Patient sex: M
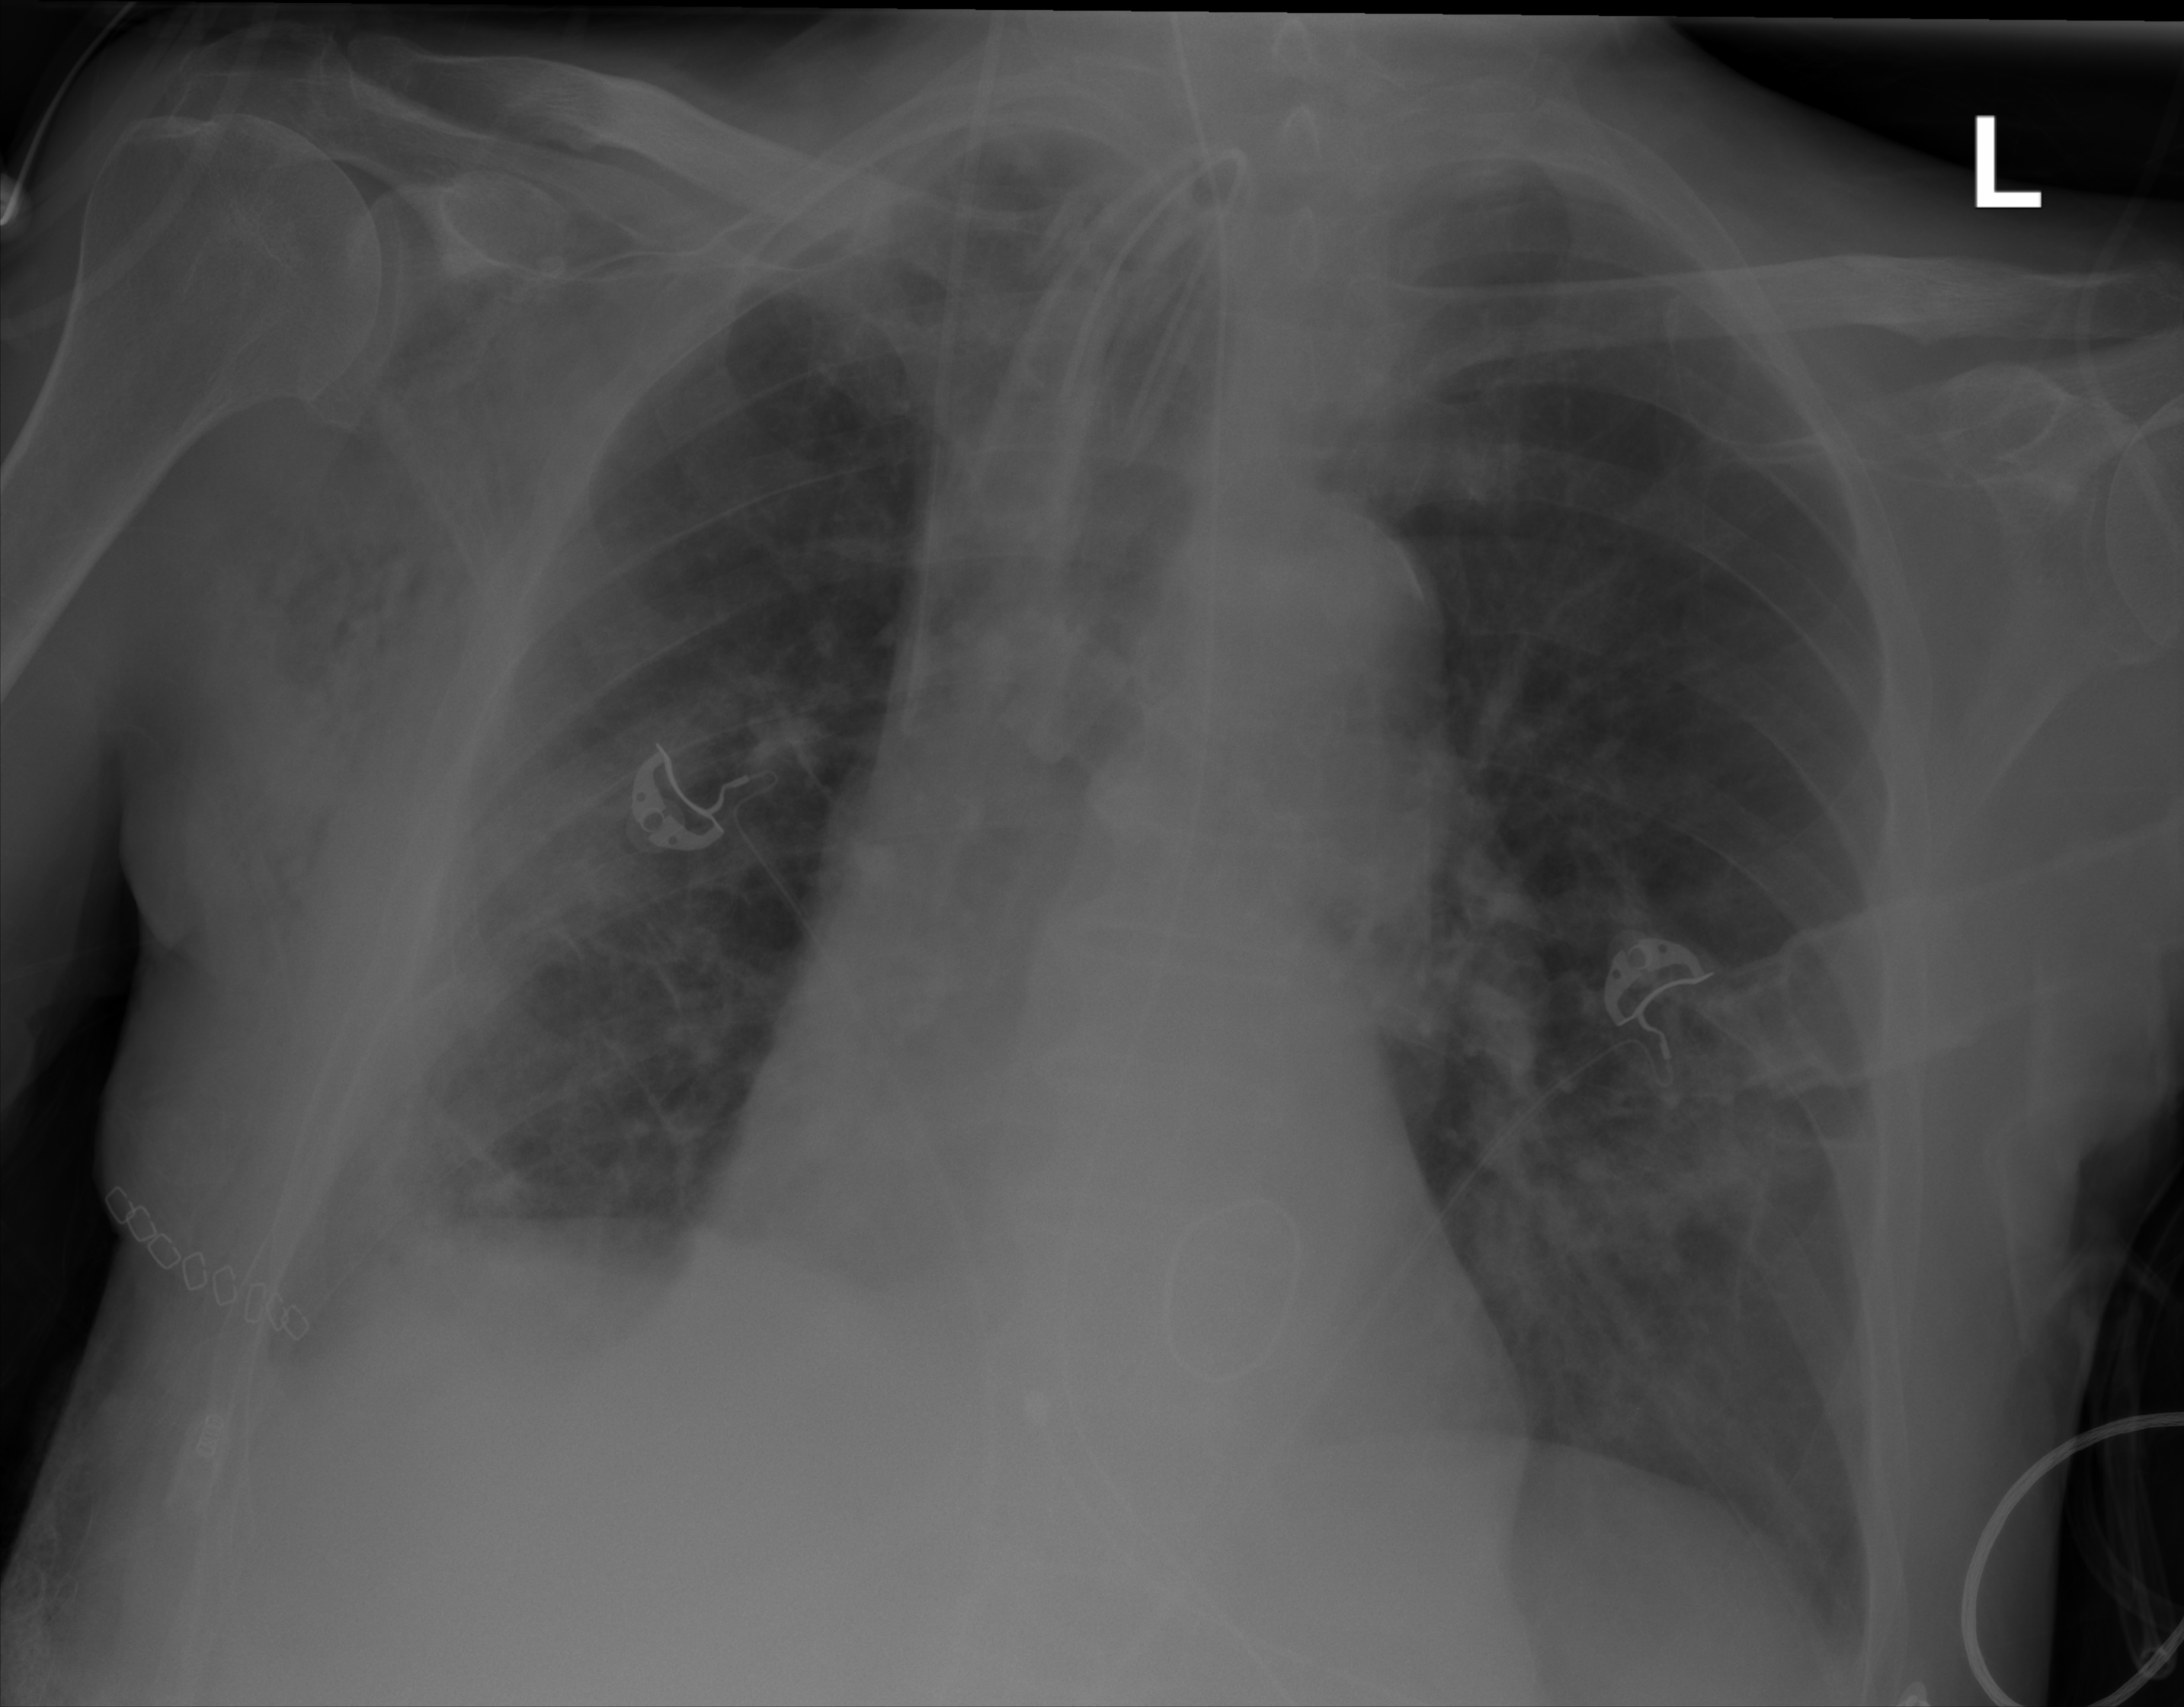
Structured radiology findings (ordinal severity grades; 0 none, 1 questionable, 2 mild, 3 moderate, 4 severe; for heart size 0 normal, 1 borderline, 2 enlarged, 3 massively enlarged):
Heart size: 0
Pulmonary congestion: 0
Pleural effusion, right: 0
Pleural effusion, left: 0
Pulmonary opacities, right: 2
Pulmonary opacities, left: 0
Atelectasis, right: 2
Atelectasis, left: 0